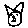
Label: cat